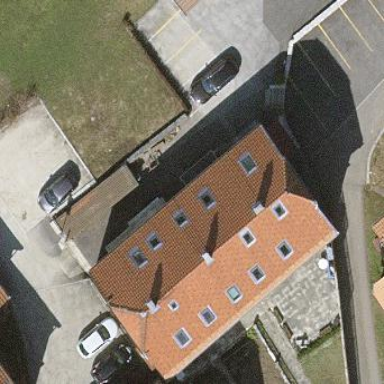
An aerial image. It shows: Building.